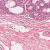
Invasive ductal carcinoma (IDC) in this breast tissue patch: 0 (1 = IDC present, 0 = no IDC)